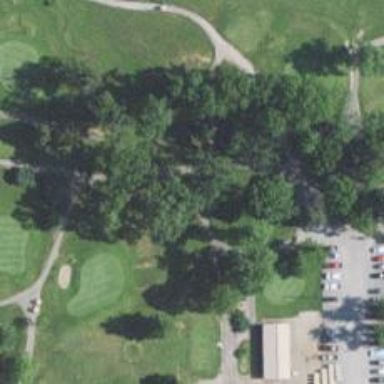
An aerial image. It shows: Service road designated as golf cart path.